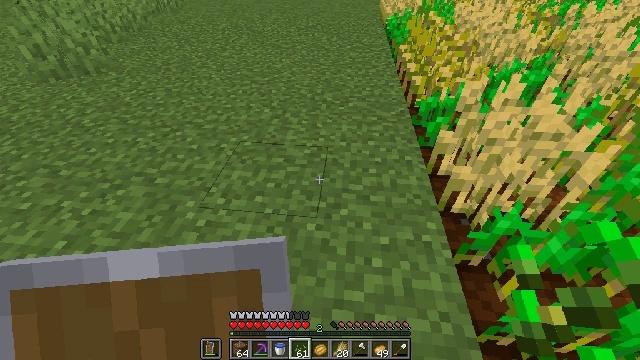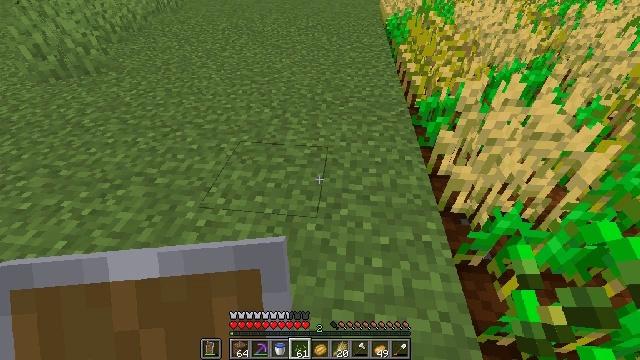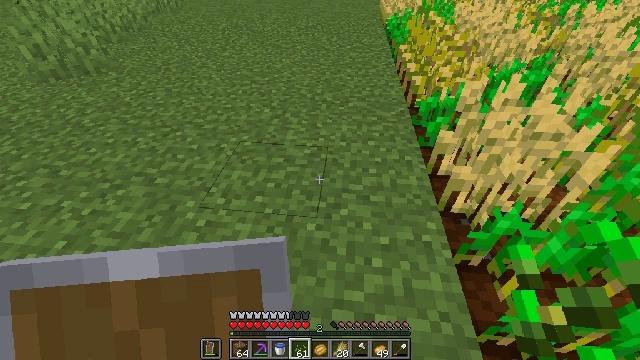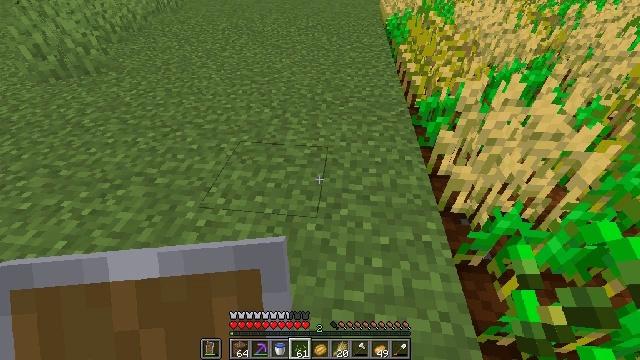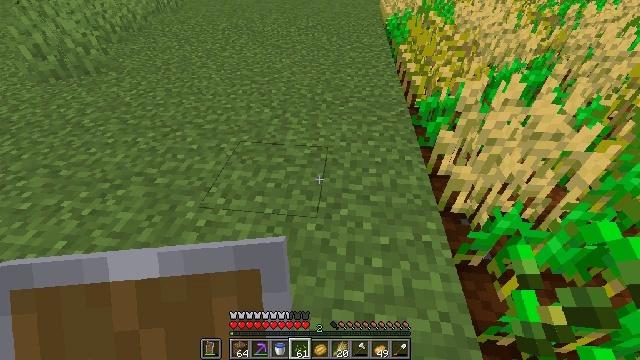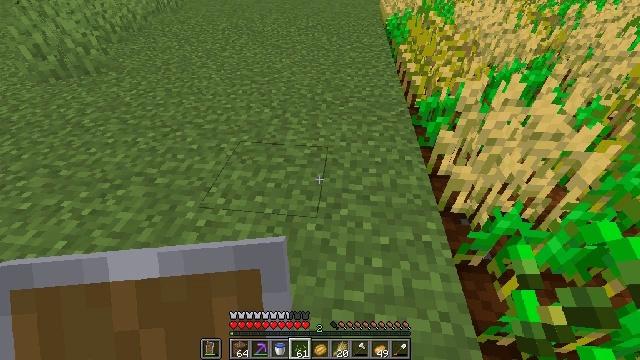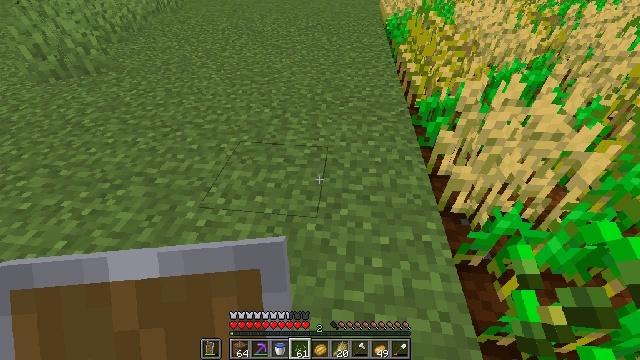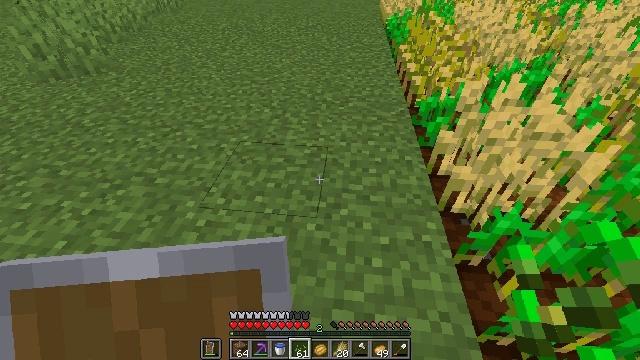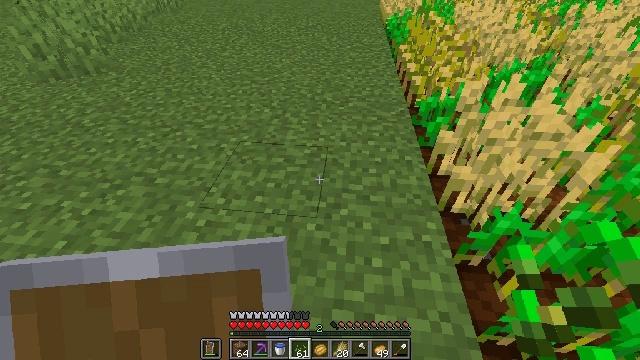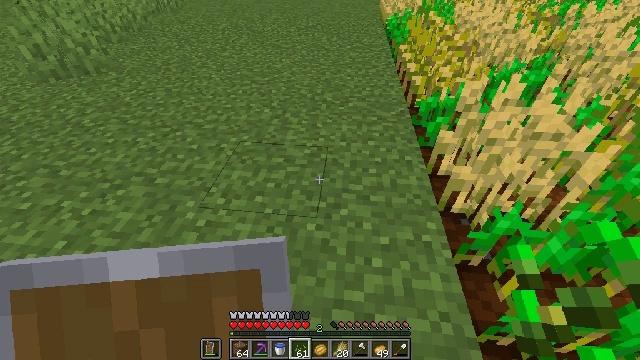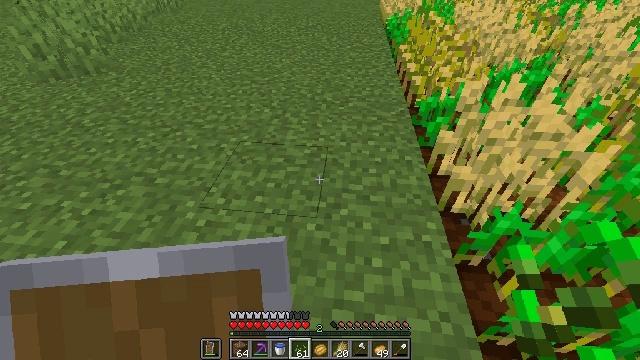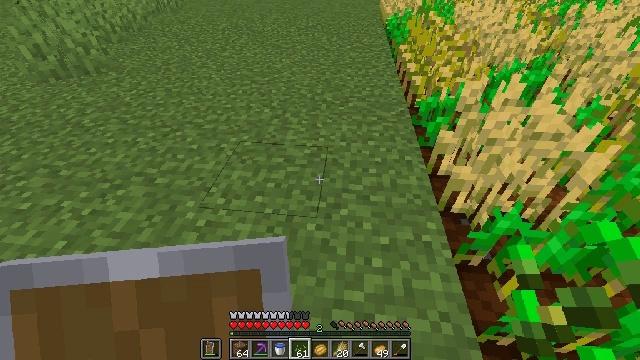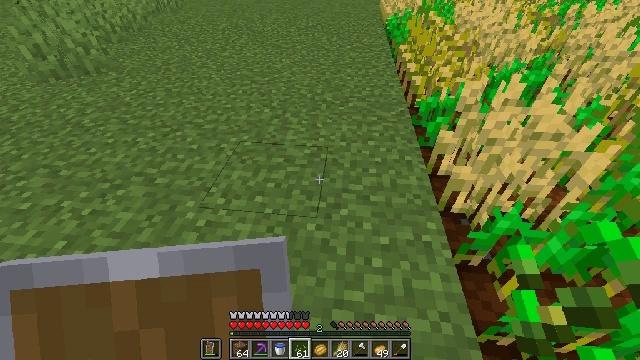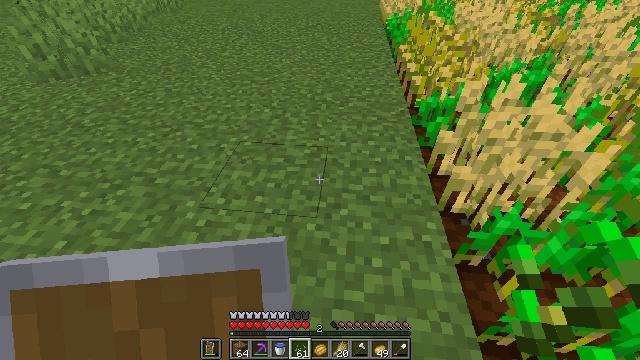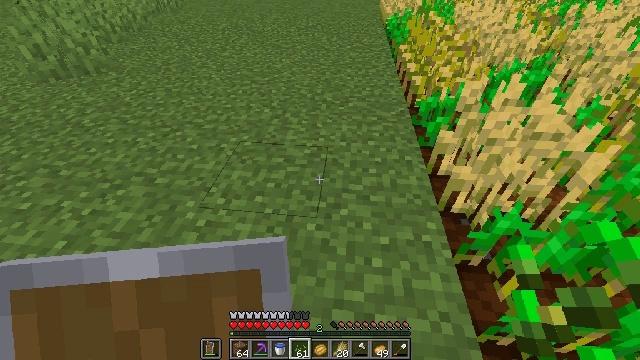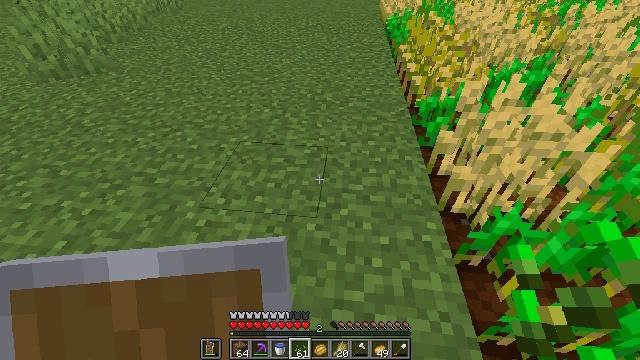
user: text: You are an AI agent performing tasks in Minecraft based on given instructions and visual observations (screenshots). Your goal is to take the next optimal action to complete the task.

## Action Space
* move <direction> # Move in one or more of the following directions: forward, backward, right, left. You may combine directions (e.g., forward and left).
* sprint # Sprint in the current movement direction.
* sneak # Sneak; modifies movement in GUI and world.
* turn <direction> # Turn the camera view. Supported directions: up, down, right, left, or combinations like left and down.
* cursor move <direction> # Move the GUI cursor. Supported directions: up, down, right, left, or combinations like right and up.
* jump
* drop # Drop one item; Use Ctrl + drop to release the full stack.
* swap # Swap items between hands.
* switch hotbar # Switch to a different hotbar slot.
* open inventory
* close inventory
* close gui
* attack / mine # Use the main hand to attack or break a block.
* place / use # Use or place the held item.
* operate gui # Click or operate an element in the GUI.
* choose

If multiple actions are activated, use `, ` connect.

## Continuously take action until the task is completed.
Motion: motion action
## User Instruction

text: Get wheat from the farmland.
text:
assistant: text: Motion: no_op
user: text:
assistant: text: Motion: no_op
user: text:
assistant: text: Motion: no_op
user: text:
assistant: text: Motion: no_op
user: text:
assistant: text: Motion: no_op
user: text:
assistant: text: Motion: no_op
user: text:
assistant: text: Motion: no_op
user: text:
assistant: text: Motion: no_op
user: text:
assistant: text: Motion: no_op
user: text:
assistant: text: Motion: no_op
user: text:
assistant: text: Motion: no_op
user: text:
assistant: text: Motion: no_op
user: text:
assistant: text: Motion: no_op
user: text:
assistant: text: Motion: no_op
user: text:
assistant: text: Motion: no_op
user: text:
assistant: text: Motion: no_op
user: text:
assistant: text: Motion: no_op
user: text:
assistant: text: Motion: no_op
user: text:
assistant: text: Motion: no_op
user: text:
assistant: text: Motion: no_op
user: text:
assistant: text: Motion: no_op
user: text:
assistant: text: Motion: no_op
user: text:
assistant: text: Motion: no_op
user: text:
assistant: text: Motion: no_op
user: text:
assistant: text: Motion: no_op
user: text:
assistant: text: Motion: no_op
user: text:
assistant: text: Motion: no_op
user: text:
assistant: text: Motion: no_op
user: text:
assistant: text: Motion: no_op
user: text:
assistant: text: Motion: no_op